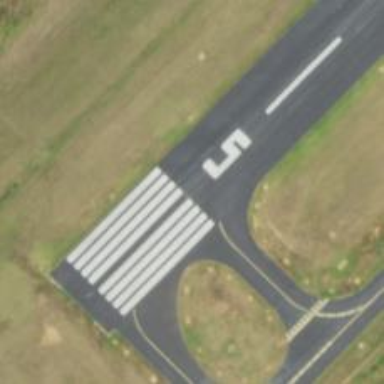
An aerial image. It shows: Asphalt runway at the airport.